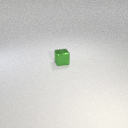
small green metal cube